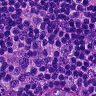
Metastatic tissue present: no